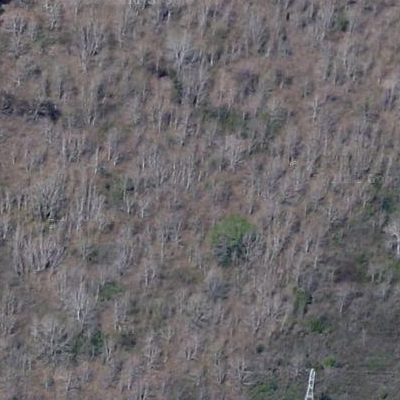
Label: eForest